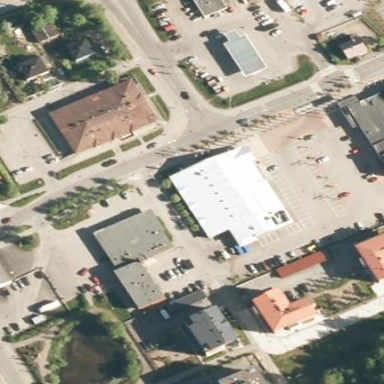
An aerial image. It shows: Supermarket located in building.